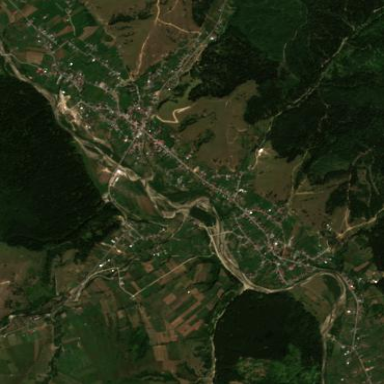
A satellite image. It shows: Village.